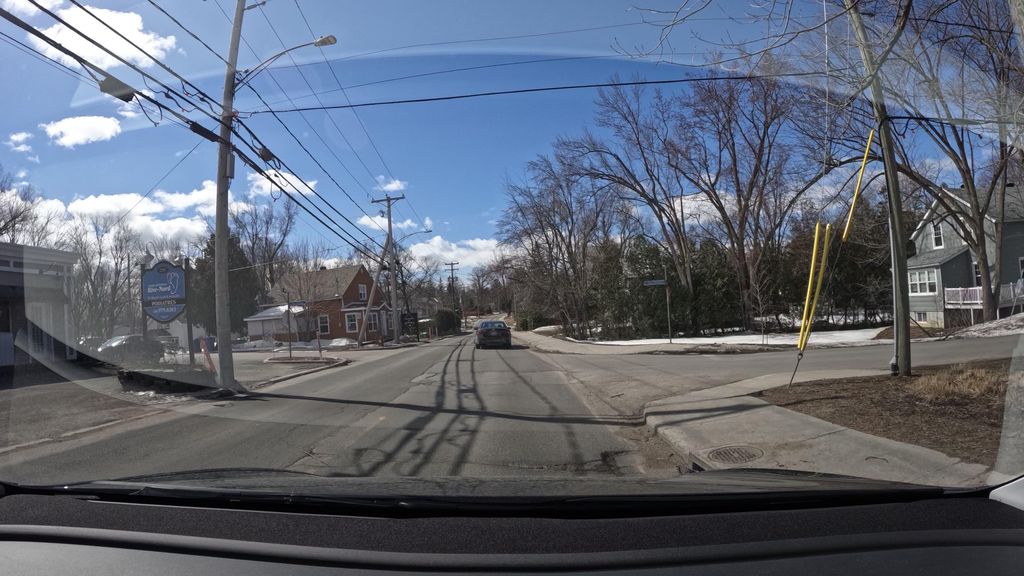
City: montreal